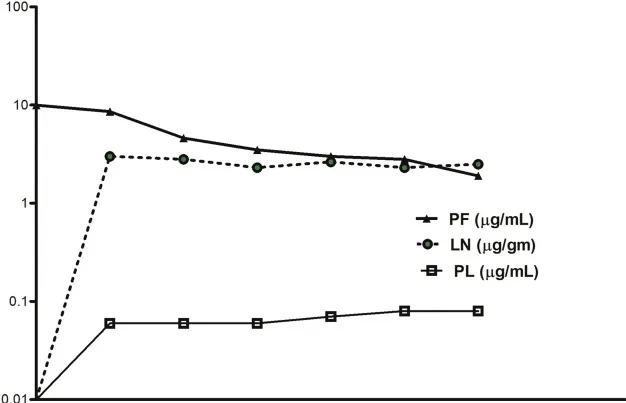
In this patient with caecal adenocarcinoma, enlarged lymph nodes in the small bowel mesentery were resected and subjected to histologic and pharmacologic study. Drug concentrations in peritoneal fluid (PF) and plasma (PL) were also determined. Doxorubicin concentration in lymph nodes (LN) was markedly increased over that in plasma and was very similar to the intraperitoneal drug concentration between 60-90 min.
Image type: pathology (masson_trichrome)